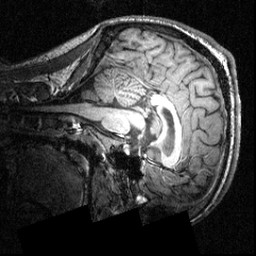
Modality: T1w
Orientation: sagittal
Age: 20
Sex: male
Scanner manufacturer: siemens
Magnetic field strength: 3.951 T
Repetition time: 1.5 s
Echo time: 0.00335 s